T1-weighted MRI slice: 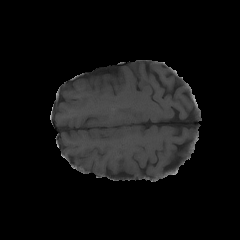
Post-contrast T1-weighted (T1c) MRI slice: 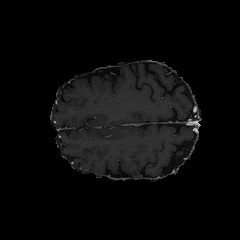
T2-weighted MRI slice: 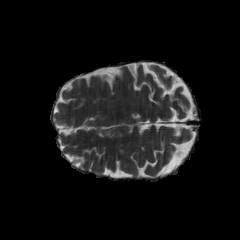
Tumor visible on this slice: no